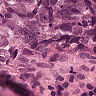
Metastatic tissue present: yes